Interaction volume radius: 5 \u00c5
Interaction volume height: 15 \u00c5
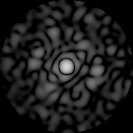
Disorder parameter: 0.8775